Interaction volume radius: 10 \u00c5
Interaction volume height: 35 \u00c5
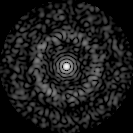
Disorder parameter: 0.8205